Question:
I am working on ListView Adapter, and trying to make a button visible when clicked on EditText. It is working for one item, but is not working when I am trying to do that for multiple items. When I click on EditText at the first position, at that time my other position item buttons are not shown.
'''
public class CartAdapter extends BaseAdapter {
Context context;
ViewHolder holder;
public ArrayList<CartList> arr_cart;
private AsyncHttpClient client;
private RequestParams params;
private TextView tv_PayableAmount;
double dNationalShippingCost, dInternationalShippingCost, dSellingPrice,
dQuantity, TotalCost, dgetPayableTotal, dGrandTotal;
String totalString = null, sShippingCost = null, sNationalShippingCost,
sInternationalShippingCost, sQuantity, sSellingPrice,
sgetPayableTotal, sGrandTotal;
int count = 0;
Double d = null;
SessionManager sessionManager;
HashMap<String, String> userData;
private static LayoutInflater inflater = null;
public CartAdapter(Context context, ArrayList<CartList> arr_cart,
TextView tv_PayableAmount) {
// TODO Auto-generated constructor stub
this.context = context;
this.arr_cart = arr_cart;
this.tv_PayableAmount = tv_PayableAmount;
sessionManager = new SessionManager(context);
userData = sessionManager.getUserDetails();
inflater = (LayoutInflater) context
.getSystemService(Context.LAYOUT_INFLATER_SERVICE);
}
private static class ViewHolder {
private TextView tv_Title, tv_Price, tv_SellingPrice,
tv_ShippingCharge, tv_TotalPrice, tv_Qty, tv_ShowSellingPrice,
tv_ShowShippingCharge, tv_ShowTotalPrice;
private EditText edt_Qty;
private Button btn_Save;
private ImageView iv_Cancel, iv_ProductImage;
}
@Override
public int getCount() {
// TODO Auto-generated method stub
return arr_cart.size();
}
@Override
public Object getItem(int position) {
// TODO Auto-generated method stub
return position;
}
@Override
public long getItemId(int position) {
// TODO Auto-generated method stub
return position;
}
@Override
public View getView(final int position, View convertView, ViewGroup parent) {
// TODO Auto-generated method stub
if (convertView == null) {
holder = new ViewHolder();
convertView = inflater.inflate(R.layout.cart_item, null);
holder.iv_ProductImage = (ImageView) convertView
.findViewById(R.id.iv_ProductImage);
holder.tv_Title = (TextView) convertView
.findViewById(R.id.tv_Title);
holder.tv_Qty = (TextView) convertView.findViewById(R.id.tv_Qty);
holder.edt_Qty = (EditText) convertView.findViewById(R.id.edt_Qty);
holder.btn_Save = (Button) convertView.findViewById(R.id.btn_Save);
holder.tv_Price = (TextView) convertView
.findViewById(R.id.tv_Price);
holder.tv_ShowSellingPrice = (TextView) convertView
.findViewById(R.id.tv_ShowSellingPrice);
holder.tv_SellingPrice = (TextView) convertView
.findViewById(R.id.tv_SellingPrice);
holder.tv_ShowShippingCharge = (TextView) convertView
.findViewById(R.id.tv_ShowShippingCharge);
holder.tv_ShippingCharge = (TextView) convertView
.findViewById(R.id.tv_ShippingCharge);
holder.tv_ShowTotalPrice = (TextView) convertView
.findViewById(R.id.tv_ShowTotalPrice);
holder.tv_TotalPrice = (TextView) convertView
.findViewById(R.id.tv_TotalPrice);
holder.iv_Cancel = (ImageView) convertView
.findViewById(R.id.iv_Cancel);
// holder.iv_Cancel.setTag(arr_cart.get(position));
// holder.btn_Save.setTag(arr_cart.get(position));
// holder.edt_Qty.setTag(arr_cart.get(position));
setTypeface();
convertView.setTag(holder);
} else {
// the getTag returns the viewHolder object set as a tag to the view
holder = (ViewHolder) convertView.getTag();
}
String[] image = arr_cart.get(position).getImage().split(",");
String firstImage = image[0];
if (firstImage.equals("")) {
} else {
Picasso.with(this.context).load(firstImage)
.into(holder.iv_ProductImage);
}
holder.tv_Title.setText(arr_cart.get(position).getAddTitle());
holder.edt_Qty.setText(arr_cart.get(position).getQuantity());
holder.tv_Price.setText(arr_cart.get(position).getAddPrice());
holder.tv_SellingPrice.setText(arr_cart.get(position)
.getAddSellingPrice());
makeTotal(position);
holder.iv_Cancel.setOnClickListener(new OnClickListener() {
@Override
public void onClick(View v) {
// TODO Auto-generated method stub
deleteCartItem(position);
}
});
holder.edt_Qty.setOnClickListener(new OnClickListener() {
@Override
public void onClick(View v) {
// TODO Auto-generated method stub
// updatequantity = holder.edt_Qty.getText().toString();
holder.btn_Save.setVisibility(View.VISIBLE);
}
});
holder.btn_Save.setOnClickListener(new OnClickListener() {
@Override
public void onClick(View v) {
// TODO Auto-generated method stub
updateQuantity(position);
holder.btn_Save.setVisibility(View.GONE);
}
});
return convertView;
}
private void makeTotal(int position) {
// TODO Auto-generated method stub
try {
// get cost in String
sSellingPrice = arr_cart.get(position).getAddSellingPrice();
sNationalShippingCost = arr_cart.get(position)
.getAddNationalShippingCharge();
sInternationalShippingCost = arr_cart.get(position)
.getAddWorldShippingCharge();
sQuantity = holder.edt_Qty.getText().toString();
// sQuantity = arr_cart.get(position).getQuantity();
// convert in to double
dSellingPrice = Double.parseDouble(sSellingPrice);
dNationalShippingCost = Double.parseDouble(sNationalShippingCost);
dInternationalShippingCost = Double
.parseDouble(sInternationalShippingCost);
dQuantity = Double.parseDouble(sQuantity);
// total Shipping Cost in double
TotalCost = dQuantity
* (dInternationalShippingCost + dSellingPrice);
// convert in to string
sShippingCost = Double.toString(dInternationalShippingCost);
totalString = Double.toString(TotalCost);
holder.tv_ShippingCharge.setText(sShippingCost);
holder.tv_TotalPrice.setText(totalString);
} catch (NumberFormatException e) {
}
}
private void setTypeface() {
// TODO Auto-generated method stub
holder.tv_Title.setTypeface(Global.SetFontRegular(context));
holder.tv_Qty.setTypeface(Global.SetFontRegular(context));
holder.edt_Qty.setTypeface(Global.SetFontRegular(context));
holder.btn_Save.setTypeface(Global.SetFontRegular(context));
holder.tv_Price.setTypeface(Global.SetFontRegular(context));
holder.tv_SellingPrice.setTypeface(Global.SetFontRegular(context));
holder.tv_ShowSellingPrice.setTypeface(Global.SetFontRegular(context));
holder.tv_ShippingCharge.setTypeface(Global.SetFontRegular(context));
holder.tv_ShowShippingCharge
.setTypeface(Global.SetFontRegular(context));
holder.tv_TotalPrice.setTypeface(Global.SetFontRegular(context));
holder.tv_ShowTotalPrice.setTypeface(Global.SetFontRegular(context));
holder.tv_Title.setTypeface(Global.SetFontRegular(context));
holder.tv_Title.setTypeface(Global.SetFontRegular(context));
}
private void deleteCartItam(final int delete_position) {
// TODO Auto-generated method stub
client = new AsyncHttpClient();
params = new RequestParams();
client.getHttpClient()
.getParams()
.setParameter(CoreProtocolPNames.USER_AGENT,
Global.SERVER_HEADER);
params.put("cartId", arr_cart.get(delete_position).getCartId());
Log.e("params", "" + params);
client.post(Global.REMOVE_PRODUCT_FROM_CART_URL, params,
new JsonHttpResponseHandler() {
@Override
public void onStart() {
// TODO Auto-generated method stub
super.onStart();
}
@Override
public void onSuccess(int statusCode, Header[] headers,
JSONObject response) {
// TODO Auto-generated method stub
if (response != null) {
try {
if (response.getInt("ResponseCode") == 1
&& response.getBoolean("Result") == true) {
// Log.e("OnSuccess", "OnSuccess : "
// + response);
makeTotal(delete_position);
sgetPayableTotal = tv_PayableAmount
.getText().toString();
dgetPayableTotal = Double
.parseDouble(sgetPayableTotal);
// Log.e("total pay", "" + dgt);
// Log.e("delete total", "" + TotalCost);
dGrandTotal = dgetPayableTotal - TotalCost;
// Log.e("after delete pos", "" + grnto);
sGrandTotal = Double.toString(dGrandTotal);
tv_PayableAmount.setText(sGrandTotal);
arr_cart.remove(delete_position);
arr_cart.trimToSize();
CartAdapter.this.notifyDataSetChanged();
Global.ShowTost(context,
"Your Item is Deleted successfuly");
}
} catch (JSONException e) {
// TODO Auto-generated catch block
e.printStackTrace();
}
}
}
@Override
public void onFailure(int statusCode, Header[] headers,
String responseString, Throwable throwable) {
// TODO Auto-generated method stub
super.onFailure(statusCode, headers, responseString,
throwable);
Log.e("onFailure", "onFailure : " + responseString);
}
@Override
public void onFinish() {
// TODO Auto-generated method stub
super.onFinish();
}
});
}
@SuppressWarnings("static-access")
private void updateQuantity(final int update_position) {
// TODO Auto-generated method stub
client = new AsyncHttpClient();
params = new RequestParams();
client.getHttpClient()
.getParams()
.setParameter(CoreProtocolPNames.USER_AGENT,
Global.SERVER_HEADER);
params.put("userId", userData.get(sessionManager.KEY_USERID));
params.put("addId", arr_cart.get(update_position).getAddId());
params.put("quantity", holder.edt_Qty.getText().toString());
params.put("totalPrice", TotalCost);
Log.e("params", "" + params);
client.post(Global.INSERT_PRODUCT_IN_CART_URL, params,
new JsonHttpResponseHandler() {
@Override
public void onStart() {
// TODO Auto-generated method stub
super.onStart();
}
@Override
public void onSuccess(int statusCode, Header[] headers,
JSONObject response) {
// TODO Auto-generated method stub
if (response != null) {
try {
if (response.getInt("ResponseCode") == 1
&& response.getBoolean("Result") == true) {
// Log.e("OnSuccess", "OnSuccess : "
// + response);
// Log.e("olddddddddd", "" + TotalCost);
makeTotal(update_position);
sgetPayableTotal = tv_PayableAmount
.getText().toString();
dgetPayableTotal = Double
.parseDouble(sgetPayableTotal);
// Log.e("old totel", "" +
// dgetPayableTotal);
// Log.e("after update quantity", ""
// + TotalCost);
// Log.e("old delete total", ""
// + arr_cart.get(update_position)
// .getTotalPrice());
if (count == 0) {
updateQuantity(update_position);
// Log.e("in loop old totel", ""
// + dgetPayableTotal);
// Log.e("in loop after update quantity",
// "" + TotalCost);
// Log.e("in loop old delete total", ""
// + arr_cart.get(update_position)
// .getTotalPrice());
String str = arr_cart.get(
update_position)
.getTotalPrice();
d = Double.parseDouble(str);
// Log.e("dddd", "" + d);
double add = dgetPayableTotal
+ TotalCost;
// Log.e("add", "" + add);
dGrandTotal = add - d;
// Log.e("dGrandTotal", "" +
// dGrandTotal);
count++;
} else {
}
sGrandTotal = Double.toString(dGrandTotal);
tv_PayableAmount.setText(sGrandTotal);
// CartAdapter.this.notifyDataSetChanged();
}
} catch (JSONException e) {
// TODO Auto-generated catch block
e.printStackTrace();
}
}
}
@Override
public void onFailure(int statusCode, Header[] headers,
String responseString, Throwable throwable) {
// TODO Auto-generated method stub
super.onFailure(statusCode, headers, responseString,
throwable);
Log.e("onFailure", "onFailure : " + responseString);
}
@Override
public void onFinish() {
// TODO Auto-generated method stub
super.onFinish();
}
});
}
}
'''
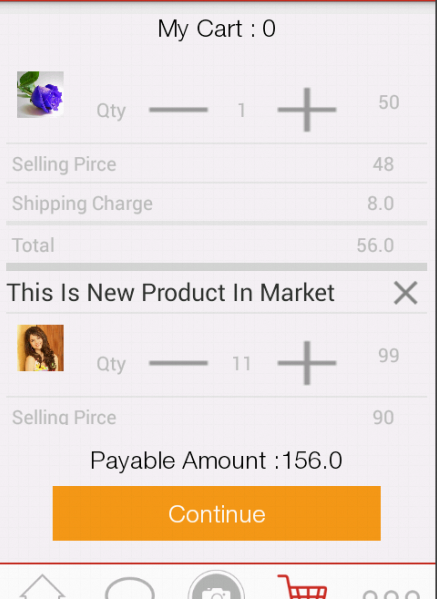
Answer: here is the sample code of your problem
ButtonList.java
'''
package com.example.helppeople;
import java.util.ArrayList;
import android.os.Bundle;
import android.support.v7.app.ActionBarActivity;
import android.widget.ListView;
public class ButtonList extends ActionBarActivity {
@Override
protected void onCreate(Bundle savedInstanceState) {
super.onCreate(savedInstanceState);
setContentView(R.layout.listview);
ListView mLists = (ListView) findViewById(R.id.listbutton);
ArrayList<SampleList> mList = new ArrayList<SampleList>();
mList.add(new SampleList("123"));
mList.add(new SampleList("456"));
mList.add(new SampleList("789"));
mList.add(new SampleList("012"));
ButtonAdapter mAdapter = new ButtonAdapter(getApplicationContext(),
mList);
mLists.setAdapter(mAdapter);
}
}
'''
listview.xml
'''
<LinearLayout xmlns:android="http://schemas.android.com/apk/res/android"
xmlns:tools="http://schemas.android.com/tools"
android:layout_width="match_parent"
android:layout_height="match_parent"
android:orientation="vertical" >
<ListView
android:id="@+id/listbutton"
android:layout_width="wrap_content"
android:layout_height="wrap_content" >
</ListView>
</LinearLayout>
'''
ButtonAdapter.java
'''
package com.example.helppeople;
import java.util.ArrayList;
import android.content.Context;
import android.view.LayoutInflater;
import android.view.View;
import android.view.View.OnClickListener;
import android.view.ViewGroup;
import android.widget.BaseAdapter;
import android.widget.Button;
import android.widget.TextView;
public class ButtonAdapter extends BaseAdapter {
private ArrayList<SampleList> mList;
private Context mContext;
/*
* Creates the Adapter for the list
*/
public ButtonAdapter(Context context, ArrayList<SampleList> list) {
mList = list;
mContext = context;
}
/**
* inflate view for each row
*/
@Override
public View getView(int position, View convertView, ViewGroup parent) {
View v = convertView;
/* if the given channel row view is not being updated */
if (v == null) {
/* inflate layout */
LayoutInflater vi = LayoutInflater.from(mContext);
v = vi.inflate(R.layout.rowlist, null, false);
}
/* get the component pointers */
final TextView etname = (TextView) v.findViewById(R.id.textView1);
final Button button = (Button) v.findViewById(R.id.button1);
etname.setOnClickListener(new OnClickListener() {
@Override
public void onClick(View v) {
button.setVisibility(View.VISIBLE);
}
});
return v;
}
@Override
public int getCount() {
return mList.size();
}
@Override
public SampleList getItem(int position) {
return mList.get(position);
}
@Override
public long getItemId(int position) {
return position;
}
}
'''
rowlist.xml
'''
<RelativeLayout xmlns:android="http://schemas.android.com/apk/res/android"
xmlns:tools="http://schemas.android.com/tools"
android:layout_width="match_parent"
android:layout_height="match_parent" >
<Button
android:id="@+id/button1"
android:layout_width="wrap_content"
android:layout_height="30dp"
android:layout_alignParentRight="true"
android:layout_alignParentTop="true"
android:text="Button"
android:visibility="gone" />
<TextView
android:id="@+id/textView1"
android:layout_width="wrap_content"
android:layout_height="30dp"
android:layout_alignBaseline="@+id/button1"
android:layout_alignBottom="@+id/button1"
android:layout_alignParentLeft="true"
android:text="Medium Text"
android:textAppearance="?android:attr/textAppearanceMedium"
android:textColor="@android:color/black" />
</RelativeLayout>
'''
SampleList.java
'''
package com.example.helppeople;
public class SampleList {
String name;
public String getName() {
return name;
}
public void setName(String name) {
this.name = name;
}
public SampleList(String name) {
super();
this.name = name;
}
}
'''
this is working code, hope it helps you